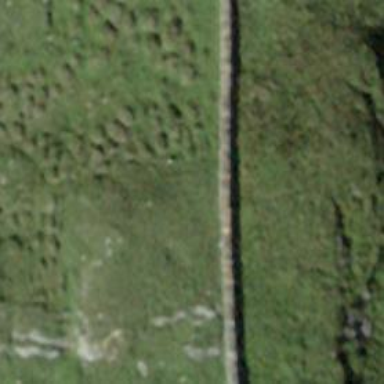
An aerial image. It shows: Wall made of dry stone.